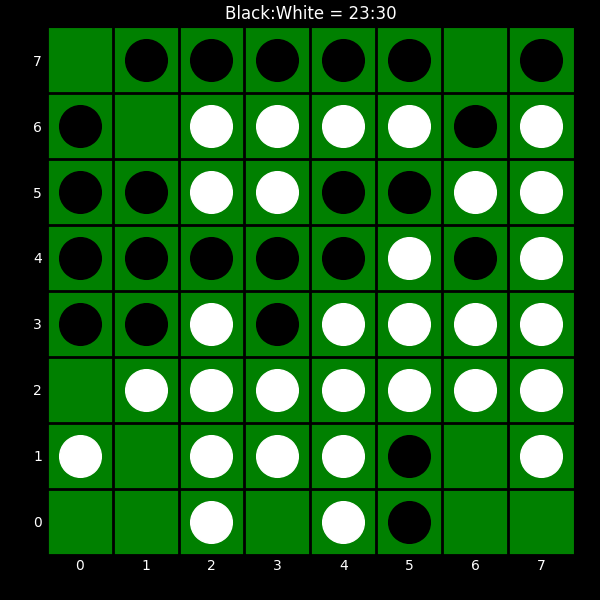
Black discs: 23
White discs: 30